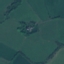
Land use / land cover: Pasture